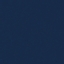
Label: SeaLake